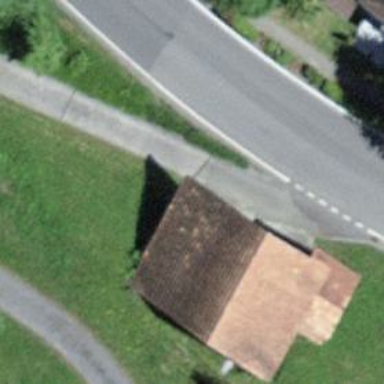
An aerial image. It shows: Barn.